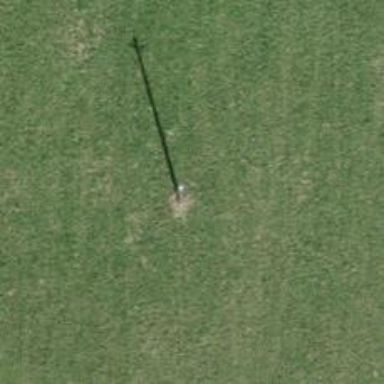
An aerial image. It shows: Power pole.